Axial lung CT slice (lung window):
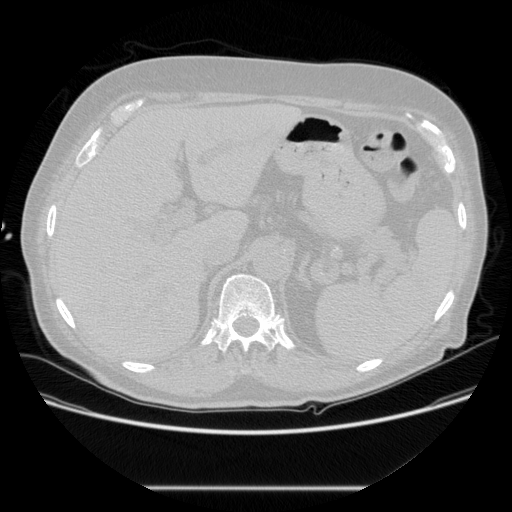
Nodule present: no